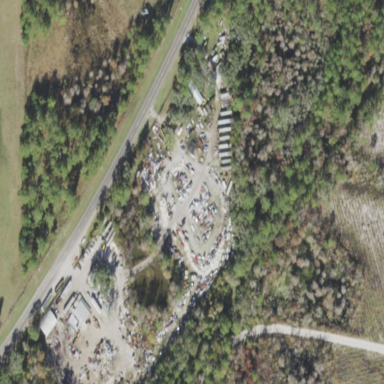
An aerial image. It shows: Scrap yard located in industrial area.